Interaction volume radius: 5 \u00c5
Interaction volume height: 30 \u00c5
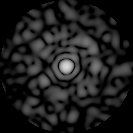
Disorder parameter: 0.8461